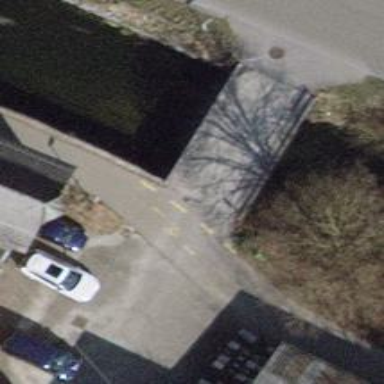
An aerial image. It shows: Concrete service road leading over bridge.